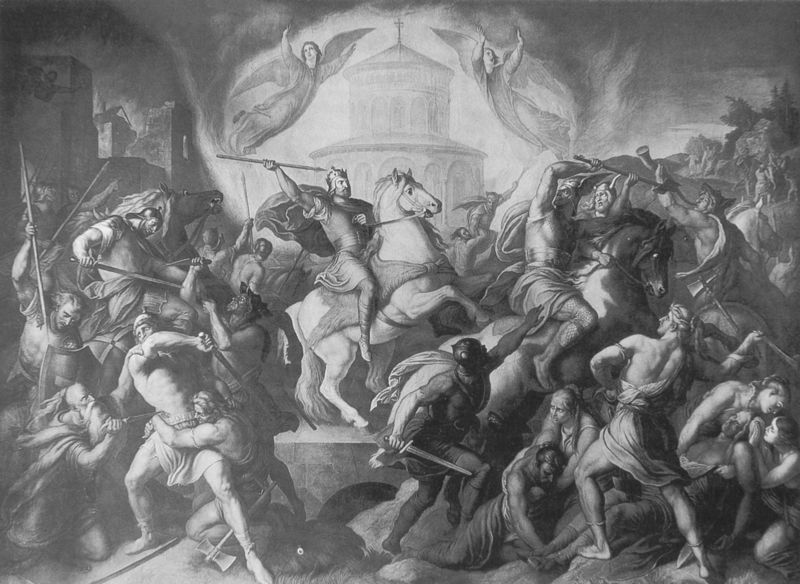
Titel: Der Sieg Karls über die Sachsen bei Fritzlar
Künstler: Julius Schnorr von Carolsfeld
Standort: München
Institution: Residenz
Schlagwörter: baum, dunkel, felsen, feuer, flügel, gemälde, held, himmel, kampf, kämpfer, körper, lendenschurz, mann, nackt, schatten, weiß, wolken, bäume, landschaft, menschen, stadt, fenster, frau, grau, hell, licht, männer, schwarz, gebäude, haus, wolke, bart, architektur, arme, messer, mord, tod, horn, hügel, kirche, krone, wald, fliegen, pferd, pferde, reiter, chaos, engel, beine, fahne, fels, kuppel, brand, krieg, schlacht, church, crowd, fight, kaiser, king, könig, lanze, men, palace, soldaten, soldier, soldiers, sword, swords, white, women, black, gray, grey, painting, muskeln, wandgemälde, print, stufen, leiber, schild, antike, burg, kreuz, schwarz weiss, schilder, schwert, schwerter, waffen, gemetzel, soldat, tote, getümmel, helm, ritter, anführer, kämpfen, rüstung, schimmel, sad, mauern, axt, muskel, angel, angels, fighting, heaven, horses, man, rape, sky, dolch, flehen, krieger, historienmalerei, background, building, tower, historiengemälde, historismus, erscheinung, death, lanzen, ritterrüstung, helmet, tempel, speer, speere, fresko, grass, light, drawing, posaune, beil, castle, shadow, helden, army, schleuder, battle, mausoleum, cross, faces, wings, dead, wikinger, arms, cape, cloak, toga, dome, rome, rundbau, draft, jesus, walls, renaissancebau, brick, burgmauer, medieval, religion, legs, war, horse, roma, shield, warrior, spiess, christ, ritterrüstungen, tale, shadows, hooves, christian, christianity, schlachtenbild, barbaren, flügelhelme, gedrängte figuren, hornbläser, hunen, menn, modellierung, reliefartige zeichnung, streitaxt, äxte, judgement, togas, kriegsszene, dagger, anger, kick, kill, spears, mane, killing, murder, knife, dying, spear, pike, beards, power, stab, attack, saddle, xt, weapons, axe, wounded, pagan, capes, hitler, shields, viking, shiled, dusty, pikes, hit, blades, axes, swordman, speerman, axeman, xman, inpaled, punches, fued, cifht, impaling